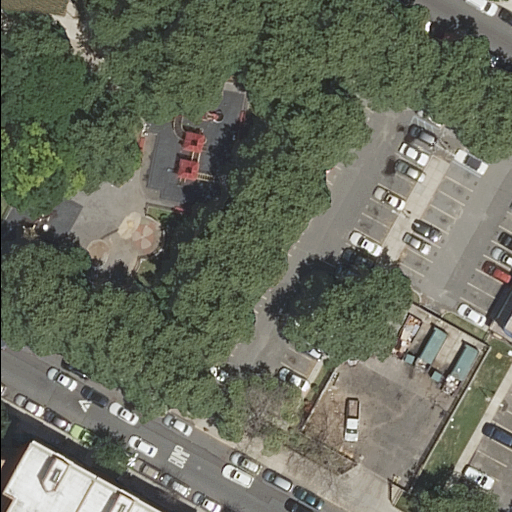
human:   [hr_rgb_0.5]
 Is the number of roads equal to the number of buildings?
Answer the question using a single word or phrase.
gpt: yes

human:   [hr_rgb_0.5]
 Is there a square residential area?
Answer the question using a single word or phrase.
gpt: no

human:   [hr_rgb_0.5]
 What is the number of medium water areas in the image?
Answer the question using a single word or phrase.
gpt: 0

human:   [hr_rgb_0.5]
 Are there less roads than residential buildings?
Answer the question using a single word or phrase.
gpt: no

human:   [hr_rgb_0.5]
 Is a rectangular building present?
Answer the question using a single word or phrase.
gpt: no

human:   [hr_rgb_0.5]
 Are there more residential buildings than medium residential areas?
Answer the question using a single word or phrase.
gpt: yes

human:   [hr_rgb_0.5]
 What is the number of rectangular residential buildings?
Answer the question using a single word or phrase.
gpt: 0

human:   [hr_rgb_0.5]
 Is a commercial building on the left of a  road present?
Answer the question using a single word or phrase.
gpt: no

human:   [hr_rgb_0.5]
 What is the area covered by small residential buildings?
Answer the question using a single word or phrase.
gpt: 0m2

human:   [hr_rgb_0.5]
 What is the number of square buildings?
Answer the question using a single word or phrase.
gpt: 0

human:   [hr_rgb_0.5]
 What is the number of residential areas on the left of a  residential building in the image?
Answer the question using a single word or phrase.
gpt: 0

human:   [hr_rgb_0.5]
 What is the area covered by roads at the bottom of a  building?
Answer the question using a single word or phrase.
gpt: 0m2

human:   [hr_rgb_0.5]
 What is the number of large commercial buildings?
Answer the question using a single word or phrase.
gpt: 0

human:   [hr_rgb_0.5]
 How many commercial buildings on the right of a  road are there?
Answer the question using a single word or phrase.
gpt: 0

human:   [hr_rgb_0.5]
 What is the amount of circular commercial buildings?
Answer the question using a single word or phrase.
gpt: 0

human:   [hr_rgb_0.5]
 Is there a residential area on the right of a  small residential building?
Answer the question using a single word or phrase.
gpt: no

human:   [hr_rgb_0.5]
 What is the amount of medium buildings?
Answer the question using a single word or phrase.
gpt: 2

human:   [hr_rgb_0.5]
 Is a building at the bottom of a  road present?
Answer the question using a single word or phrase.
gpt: yes

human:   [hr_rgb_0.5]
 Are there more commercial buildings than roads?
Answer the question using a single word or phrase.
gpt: no

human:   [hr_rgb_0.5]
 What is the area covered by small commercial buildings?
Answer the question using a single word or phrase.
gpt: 0m2

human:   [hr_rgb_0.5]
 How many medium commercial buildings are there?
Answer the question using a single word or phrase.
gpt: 0

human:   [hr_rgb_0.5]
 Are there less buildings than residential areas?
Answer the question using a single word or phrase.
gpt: no

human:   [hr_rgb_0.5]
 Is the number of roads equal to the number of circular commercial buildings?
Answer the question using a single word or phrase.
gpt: no

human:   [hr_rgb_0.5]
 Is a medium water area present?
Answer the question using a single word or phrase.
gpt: no

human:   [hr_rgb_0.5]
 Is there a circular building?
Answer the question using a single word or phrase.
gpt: no

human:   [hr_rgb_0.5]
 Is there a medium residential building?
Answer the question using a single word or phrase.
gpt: yes

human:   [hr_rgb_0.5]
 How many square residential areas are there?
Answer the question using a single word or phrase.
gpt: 0

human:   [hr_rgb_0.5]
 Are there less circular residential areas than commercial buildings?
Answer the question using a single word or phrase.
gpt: no

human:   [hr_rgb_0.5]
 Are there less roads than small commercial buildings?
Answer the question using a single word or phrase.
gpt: no

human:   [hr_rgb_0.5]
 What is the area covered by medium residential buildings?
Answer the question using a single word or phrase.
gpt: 513m2

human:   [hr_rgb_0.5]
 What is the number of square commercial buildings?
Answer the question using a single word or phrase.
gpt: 0

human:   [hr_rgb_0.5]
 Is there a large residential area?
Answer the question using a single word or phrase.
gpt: yes

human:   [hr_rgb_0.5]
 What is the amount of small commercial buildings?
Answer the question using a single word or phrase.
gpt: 0

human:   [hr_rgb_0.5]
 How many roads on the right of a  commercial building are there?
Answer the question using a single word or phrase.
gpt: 0

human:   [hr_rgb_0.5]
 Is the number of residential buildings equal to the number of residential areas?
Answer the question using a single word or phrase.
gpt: no

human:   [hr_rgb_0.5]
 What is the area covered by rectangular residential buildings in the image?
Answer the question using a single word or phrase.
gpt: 0m2